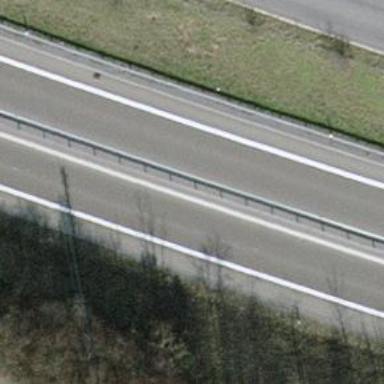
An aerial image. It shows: Asphalt motorroad with trunk classification.